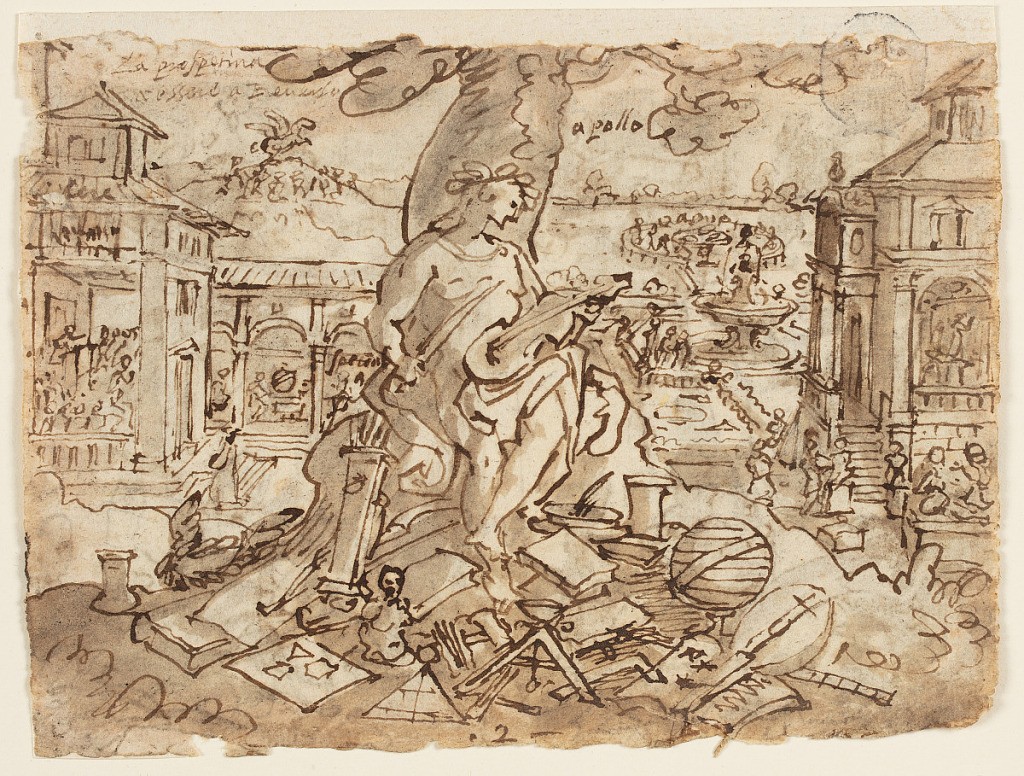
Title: Litterae
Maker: Jan van der Straet, called Stradanus, Flemish, 1523–1605
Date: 1594–1596
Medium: Recto: pen and brown ink, brush and brown and gray wash, over black chalk on laid paper Verso: pen and brown ink, brush and brown wash, with traces of black chalk on laid paper
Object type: Drawing
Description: Recto: Apollo appears seated holding a violin beneath a tree at center. Around him are symbols of the Liberal Arts. In the background are two large buildings, a formal garden, and a fountain.  
Verso, above: Hunters on horseback in a mountainous landscape lasso a stag. Verso, below: In a clearing, a goat and a bull are attacked by foxes. Hunters observe from the background at left.